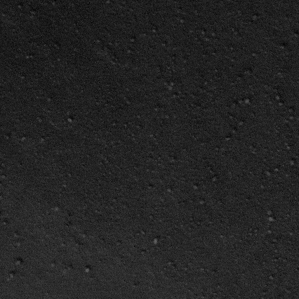
Label: frost